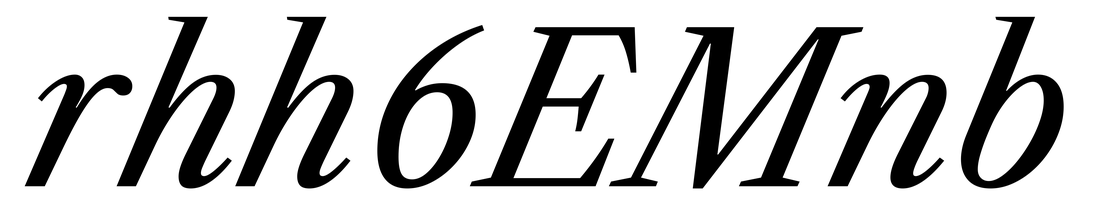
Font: LibreCaslonText-Italic_Italic